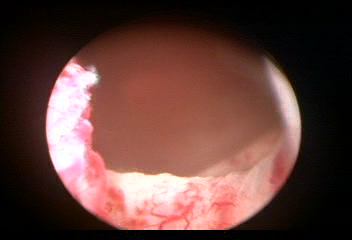
Modality: WLC
Class: Normal mucosa
Bladder cancer association: No